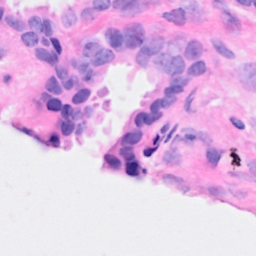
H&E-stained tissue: Breast